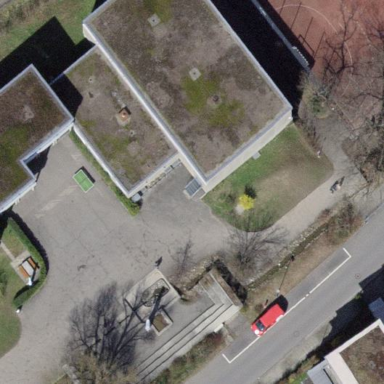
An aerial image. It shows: Multifunctional building with sports facilities.